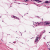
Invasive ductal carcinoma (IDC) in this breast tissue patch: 0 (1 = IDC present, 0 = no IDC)